Interaction volume radius: 5 \u00c5
Interaction volume height: 20 \u00c5
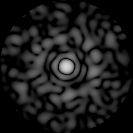
Disorder parameter: 0.8441